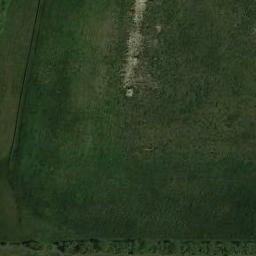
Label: meadow